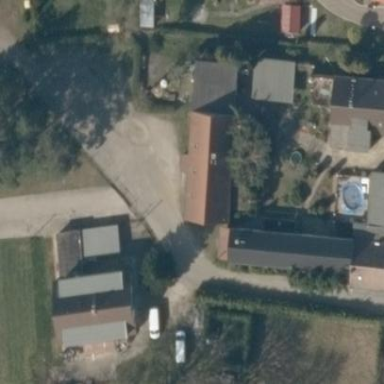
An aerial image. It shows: Detached building.